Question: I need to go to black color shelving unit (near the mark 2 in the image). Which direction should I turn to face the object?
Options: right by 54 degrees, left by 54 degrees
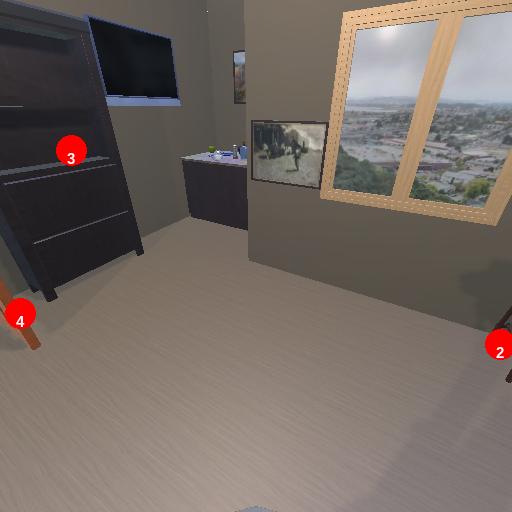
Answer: right by 54 degrees